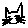
Label: cat